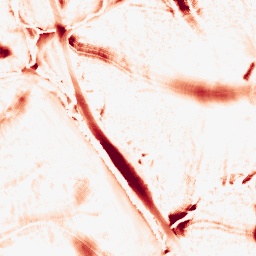
Category: morphological
Decomposition family: morphological
Decomposition parameters: operation: opening
size: 20
Upsampling method: regularized
Upsampling parameters: scale: 4
lambda_reg: 0.01
Upsampling scale: 4